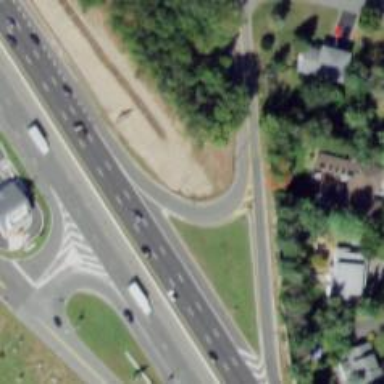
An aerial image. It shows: Trunk link road with asphalt surface.